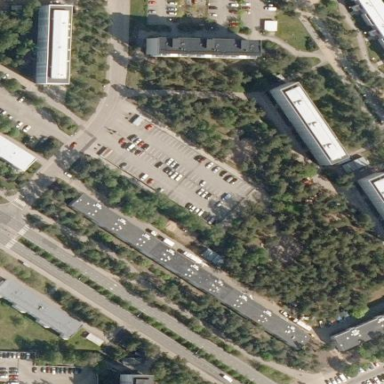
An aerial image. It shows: Multi-storey parking building with flat roof.